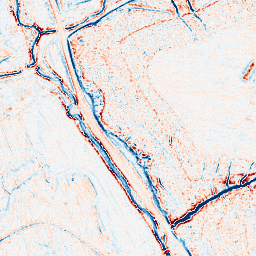
Category: edge_preserving
Decomposition family: anisotropic_diffusion
Decomposition parameters: iterations: 20
kappa: 10
gamma: 0.05
Upsampling method: linear_exact
Upsampling parameters: scale: 8
Upsampling scale: 8